Question: I have to associate an HTML clickable map on some polar plots generated with matplotlib, so I need a method to convert the Data coordinates to the pixel coordinates of the figure.
The code, adapted from <URL>, is:
'''
# Creates 6 points on a ray of the polar plot
fig, ax = plt.subplots(subplot_kw=dict(projection='polar'))
points, = ax.plot([1,1,1,1,1,1],[0,1,2,3,4,5], 'ro')
ax.set_rmax(5)
x, y = points.get_data()
xy_pixels = ax.transData.transform(np.vstack([x,y]).T)
xpix, ypix = xy_pixels.T
width, height = fig.canvas.get_width_height()
ypix = height - ypix
for xp, yp in zip(xpix, ypix):
print('{x:0.2f} {y:0.2f}'.format(x=xp, y=yp))
'''
which gives
'''
328.00 240.00
354.80 207.69
381.60 175.38
408.40 143.06
435.20 110.75
461.99 78.44
'''
Only the first point, placed in the center of the graph, is correct. The other ones appear to be shifted, as if the figure were stretched horizontally.
This figure represents the points as drawn by matplotlib (red) and the ones I drew following the coordinates:

What could be going on?
Thanks for your help!
Update 03 Aug 2017
The "stretching" is even weirder: I tried to plot an octahedron inscribed in a circle of radius 3 with this command:
'''
points, = ax.plot([math.pi/4,math.pi/2,3*math.pi/4,math.pi,5*math.pi/4,3*math.pi/2,7*math.pi/4,2*math.pi],[3,3,3,3,3,3,3,3], 'ro')
'''
and the same routine gave as a result
'''
495.01 110.70
328.00 57.14
160.99 110.70
91.81 240.00
160.99 369.30
328.00 422.86
495.01 369.30
564.19 240.00
'''
While the 4 points along the x and y axes are placed correctly, the other 4 corresponding to i*pi/2 + pi/4 angles (where i=0,1,2,3) suffer from the "stretching". Indeed this can be seen even by looking at their coordinates: for i=0,2,4,6 it should be true that |x[(i+4)%8]-x[i]| = |y[(i+4)%8]-y[i]|, while this does not appear to be the case.
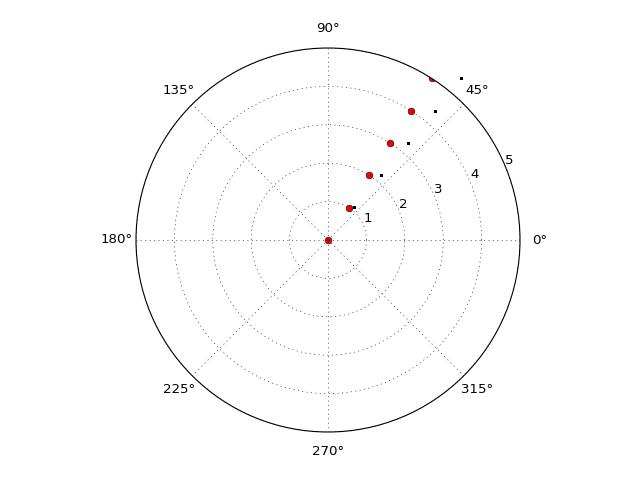
Answer: This is a very tricky problem, turns out it's already been solved here:
> <URL>The problem is that when setting the aspect to equal the dimensions and positions of the axes can only be determined by matplotlib once something is drawn onto the canvas. Before plotting the data, it cannot know where the axes would reside in the final figure.The easiest solution is to call'''
fig.canvas.draw()
'''
right after the plot command but before doing any transformation
works. In this way, the figure gets drawn to the canvas, applying the
equal aspect; and from this point on, the correct transformations are
available.